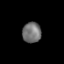
Tissue: prostate
Cell type: T cells
Senescence score: 0.351
Nuclear area (px): 377
Mean DAPI intensity: 113.836